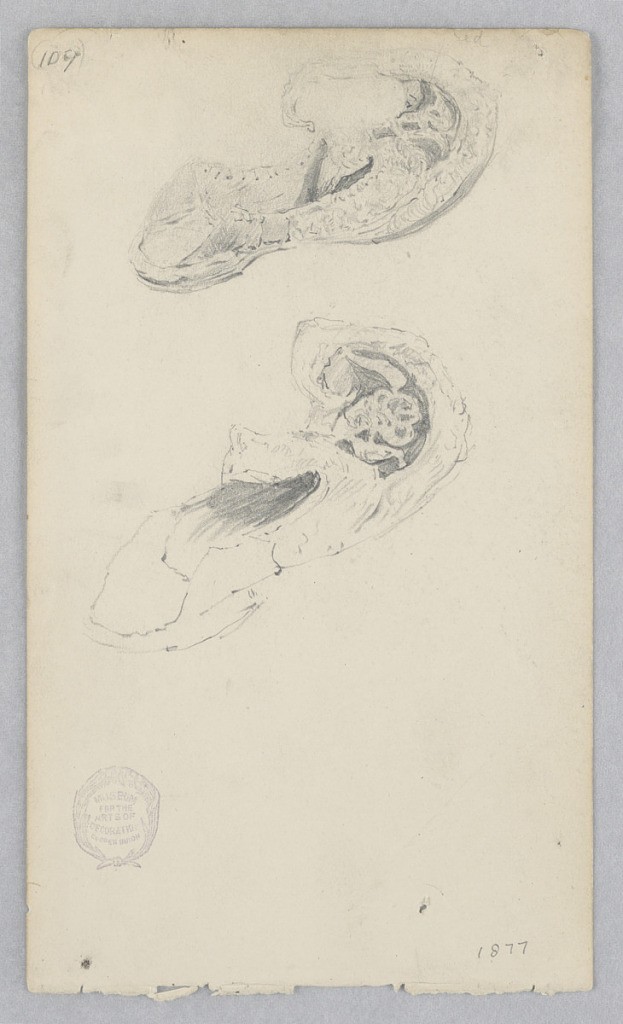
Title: Shoe
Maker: Robert Frederick Blum, American, 1857–1903
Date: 1877
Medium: Graphite on wove paper
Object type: Drawing
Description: Sketch of slippers with intricate embroidery and an upturned toe.